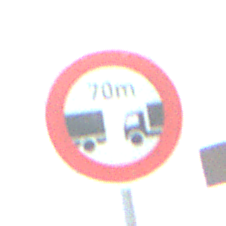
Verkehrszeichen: VerbotUnterschreitenMindestabstand
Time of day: Midday
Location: Outdoor (Nature)
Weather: PartlyCloudy
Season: NotSpecified
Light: Natural